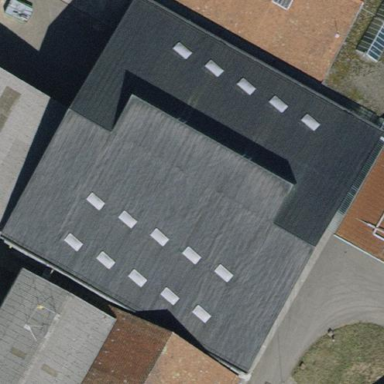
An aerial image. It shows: View of roof of building.